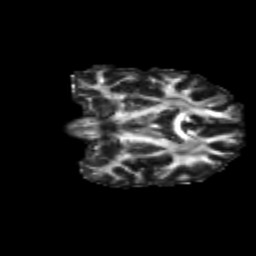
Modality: FA
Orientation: coronal
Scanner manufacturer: siemens
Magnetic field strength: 3 T
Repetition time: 9.2 s
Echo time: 0.084 s